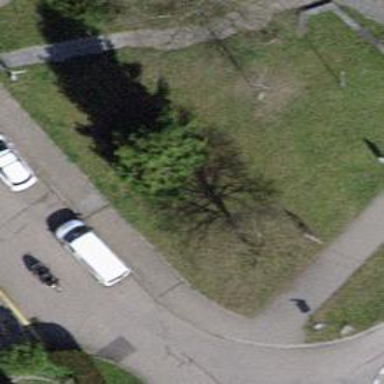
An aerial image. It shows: Deciduous broadleaved tree in park.